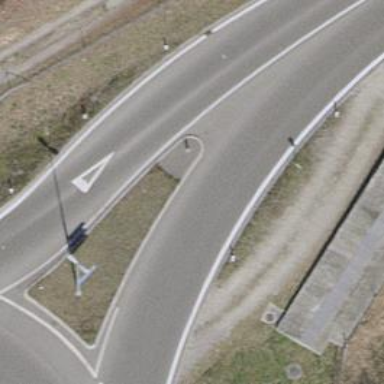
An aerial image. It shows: Secondary road with asphalt surface.